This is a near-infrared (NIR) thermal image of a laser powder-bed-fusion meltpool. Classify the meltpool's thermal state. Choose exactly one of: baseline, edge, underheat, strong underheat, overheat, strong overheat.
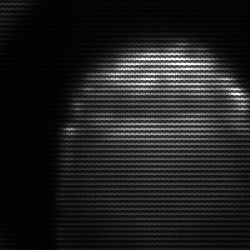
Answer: edge